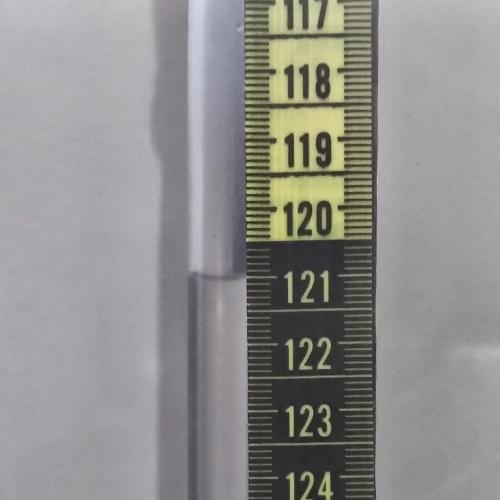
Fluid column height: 121.0 cm